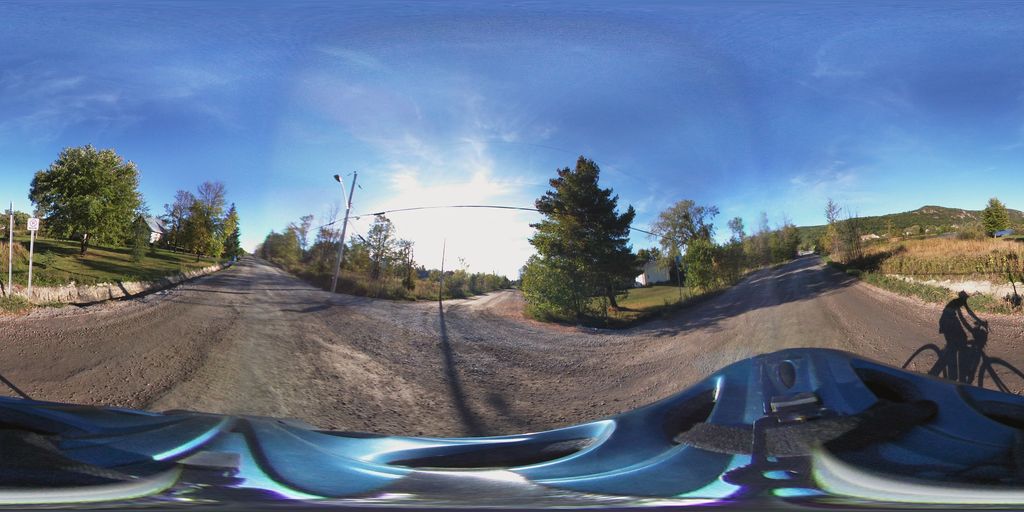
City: ottawa-gatineau